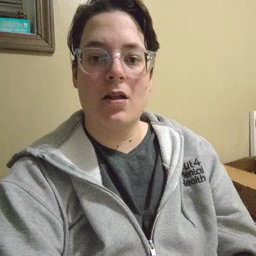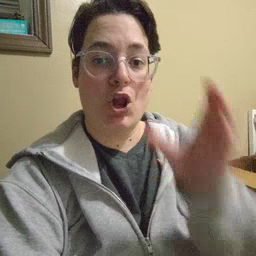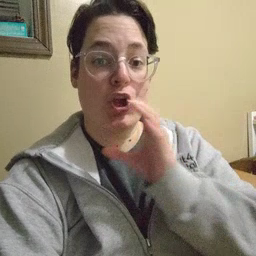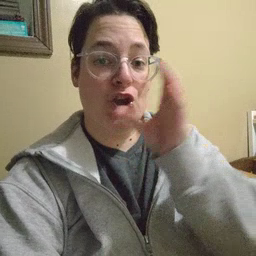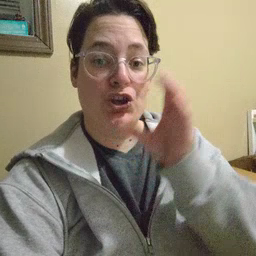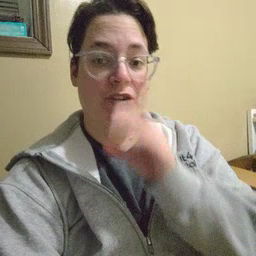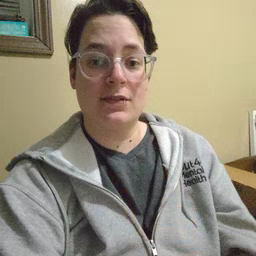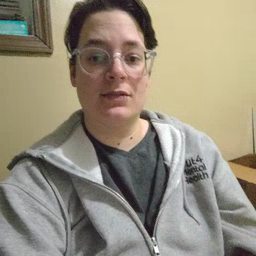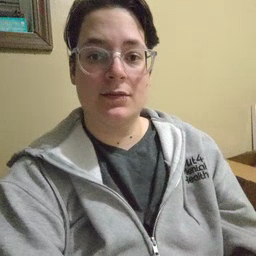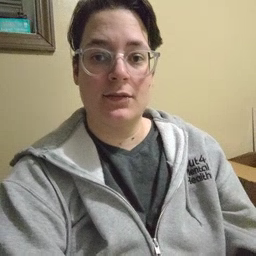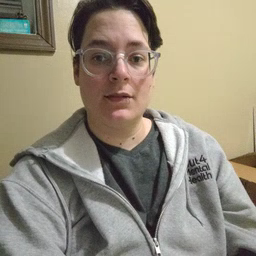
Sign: look